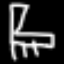
Label: chair